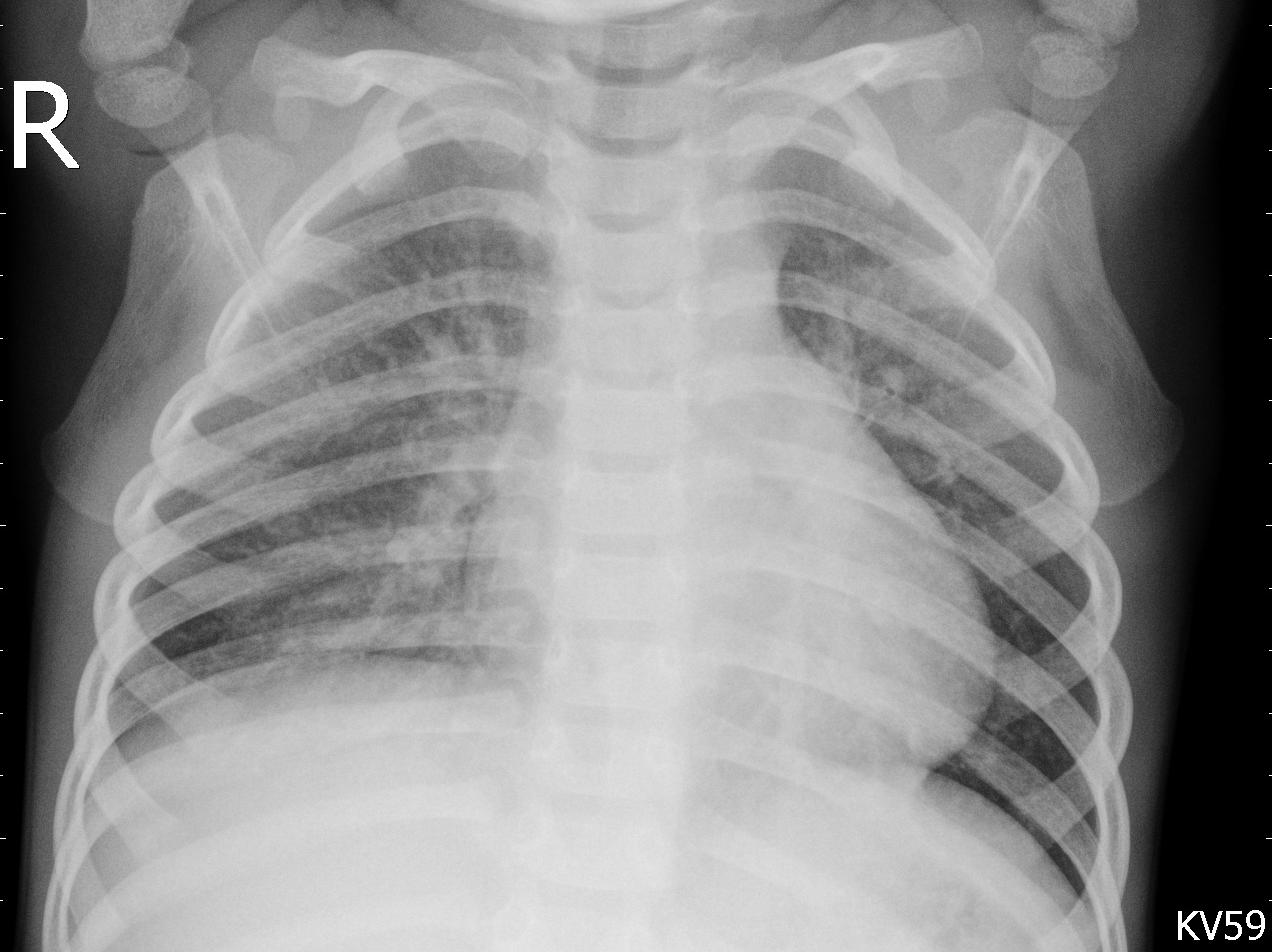
Diagnosis: PNEUMONIA